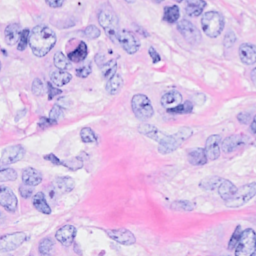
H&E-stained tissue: Breast